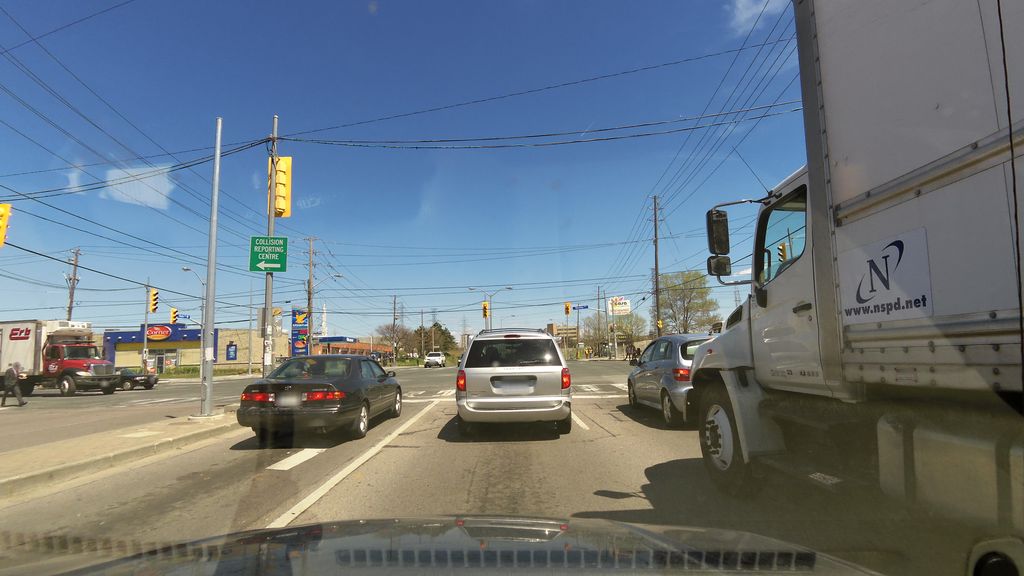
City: toronto